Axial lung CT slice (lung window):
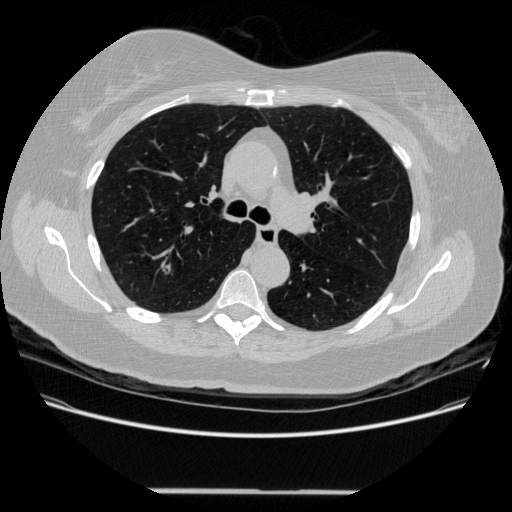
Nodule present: yes
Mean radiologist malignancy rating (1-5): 4.667